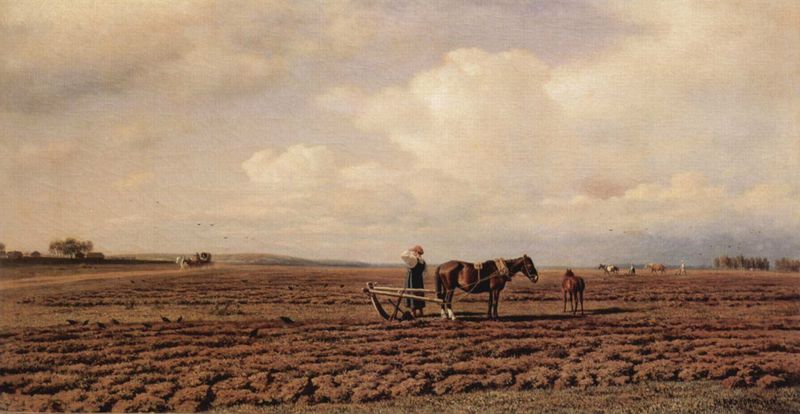
Titel: Auf dem Acker
Künstler: Michail Konstantinowitsch Klodt von Jürgensburg
Standort: Moskva
Institution: Tretjakow-Galerie
Schlagwörter: baum, blau, gemälde, hand, himmel, mann, schatten, schurz, vogel, weiß, wolken, bäume, gelb, landschaft, braun, frau, grau, hell, holz, hut, kleid, licht, schwarz, blick, gras, haus, tiere, weg, wiese, wolke, hemd, mütze, bluse, mensch, stehen, weit, schauen, ebene, erde, feld, ferne, horizont, häuser, hügel, natur, vieh, vögel, weite, busch, büsche, kirche, sonne, boden, land, realismus, wald, arbeit, genre, landleben, pferd, pferde, bewölkt, hufe, zügel, aussicht, schürze, magd, sommer, ruhen, naturalismus, acker, bäuerin, ernte, feldarbeit, furchen, getreide, trocken, baumreihe, herde, klein, bauernhof, herbst, pause, rast, kutsche, arbeiter, romantik, kopftuch, deutsch, bauer, geschirr, wolkig, gross, staub, deichsel, schimmel, mensche, ponny, lanfschaft, lanschaft, pfer, brauner, halfter, stute, gespann, pflug, pflügen, milet, träger, strecken, gaul, krähen, raben, weise, cheval, chevaux, paysan, waagen, champ, landarbeiterin, saat, trait, fohlen, krume, ernten, trist, agriculteur, terre, krähe, furche, sähen, umgraben, arbeiterin, märz, gäule, egge, säen, ackern, baur, pflugschar, umpflügen, charrue, forken, ausschau halten, muedigkeit, pderd, pfkug, pfllügen, pluegen, sommer], pfl[gen, agriculture, lansschaft, laboureur, bläume, poulain, atelage, larboure, larbour